Question: I have a weird problem. I've created a usercontrol with a label and a canvas.
The canvas references a resource.
But the canvas is only shown on the last control in my stackpanel.
This is my window
'''
<Window
xmlns="http://schemas.microsoft.com/winfx/2006/xaml/presentation"
xmlns:x="http://schemas.microsoft.com/winfx/2006/xaml"
xmlns:local="clr-namespace:UserControlSolution" xmlns:d="http://schemas.microsoft.com/expression/blend/2008" xmlns:mc="http://schemas.openxmlformats.org/markup-compatibility/2006" mc:Ignorable="d" x:Class="UserControlSolution.MainWindow"
Title="MainWindow" Height="836" Width="270.5" Background="#FF2B2B2B" BorderBrush="{DynamicResource Border}" Loaded="Window_Loaded" >
<Window.Resources>
<LinearGradientBrush x:Key="Border" EndPoint="0.5,1" MappingMode="RelativeToBoundingBox" StartPoint="0.5,0">
<GradientStop Color="#FF6C6C6C" Offset="0.009"/>
<GradientStop Color="#FFA1A1A1" Offset="1"/>
</LinearGradientBrush>
<SolidColorBrush x:Key="Orange" Color="#FFF5610E"/>
<SolidColorBrush x:Key="Red" Color="#FFE51400"/>
<SolidColorBrush x:Key="Blue" Color="#FF1BA1E2"/>
<SolidColorBrush x:Key="Yellow" Color="#FFFFC40D"/>
</Window.Resources>
<StackPanel Margin="0,10,0,0">
<local:UserControlButton x:Name="Robby" Height="50" VerticalAlignment="Top" Margin="2,0,0,5"/>
<local:UserControlButton x:Name="Erwin" Height="50" VerticalAlignment="Top" Margin="2,0,0,5" />
<local:UserControlButton x:Name="Laurens" Height="50" VerticalAlignment="Top" Margin="2,0,0,5"/>
<local:UserControlButton x:Name="Kevin" Height="50" VerticalAlignment="Top" Margin="2,0,0,5"/>
<local:UserControlButton x:Name="Liesbeth" Height="50" VerticalAlignment="Top" Margin="2,0,0,5" Background="{DynamicResource Orange}"/>
<local:UserControlButton x:Name="Jack" Height="50" VerticalAlignment="Top" Margin="2,0,0,5"/>
<local:UserControlButton x:Name="Filip" Height="50" VerticalAlignment="Top" Margin="2,0,0,5"/>
<local:UserControlButton x:Name="Stefaan" Height="50" VerticalAlignment="Top" Margin="2,0,0,5" Background="{DynamicResource Red}"/>
<local:UserControlButton x:Name="Sami" Height="50" VerticalAlignment="Top" Margin="2,0,0,5" Background="{DynamicResource Blue}"/>
<local:UserControlButton x:Name="Jurgen" Height="50" VerticalAlignment="Top" Margin="2,0,0,5"/>
</StackPanel>
'''
This is my usercontrol, in the contentcontrol at the bottom I reference my canvas.
'''
<UserControl
xmlns="http://schemas.microsoft.com/winfx/2006/xaml/presentation"
xmlns:x="http://schemas.microsoft.com/winfx/2006/xaml"
xmlns:d="http://schemas.microsoft.com/expression/blend/2008"
xmlns:mc="http://schemas.openxmlformats.org/markup-compatibility/2006"
xmlns:i="http://schemas.microsoft.com/expression/2010/interactivity" xmlns:ei="http://schemas.microsoft.com/expression/2010/interactions"
mc:Ignorable="d"
x:Class="UserControlSolution.UserControlButton"
x:Name="UserControl"
Height="50" Background="#FF2F2F2F">
<i:Interaction.Triggers>
<i:EventTrigger EventName="MouseEnter">
<ei:GoToStateAction TargetObject="{Binding ElementName=UserControl}" StateName="Expand"/>
</i:EventTrigger>
<i:EventTrigger EventName="MouseLeave">
<ei:GoToStateAction TargetObject="{Binding ElementName=UserControl}" StateName="Collapse"/>
</i:EventTrigger>
</i:Interaction.Triggers>
<Grid x:Name="LayoutRoot" Height="50" RenderTransformOrigin="0.5,0.5">
<VisualStateManager.VisualStateGroups>
<VisualStateGroup x:Name="VisualStateGroup">
<VisualState x:Name="Expand">
<Storyboard>
<DoubleAnimationUsingKeyFrames Storyboard.TargetProperty="(FrameworkElement.Height)" Storyboard.TargetName="LayoutRoot">
<EasingDoubleKeyFrame KeyTime="0" Value="80"/>
</DoubleAnimationUsingKeyFrames>
<DoubleAnimationUsingKeyFrames Storyboard.TargetProperty="(FrameworkElement.Height)" Storyboard.TargetName="UserControl">
<EasingDoubleKeyFrame KeyTime="0" Value="79"/>
</DoubleAnimationUsingKeyFrames>
</Storyboard>
</VisualState>
<VisualState x:Name="Collapse"/>
</VisualStateGroup>
</VisualStateManager.VisualStateGroups>
<Rectangle x:Name="rectangle" RenderTransformOrigin="0.5,0.5" Width="230" Height="50"/>
<TextBlock x:Name="NameLabel" FontSize="16" Foreground="#FFE5E5E5" Height="34" Width="149" Text="Onthaal Telefoon" VerticalAlignment="Top" HorizontalAlignment="Left" Margin="10,10,0,0" FontFamily="Segoe UI Semibold"/>
<Viewbox HorizontalAlignment="Right" VerticalAlignment="Top" Height="50" Width="58.789">
<ContentControl Content="{DynamicResource appbar_close}" Width="91.96" Height="79.911" />
</Viewbox>
</Grid>
</UserControl>
'''
And this is my App file where I define my resources
'''
<Application x:Class="UserControlSolution.App"
xmlns="http://schemas.microsoft.com/winfx/2006/xaml/presentation"
xmlns:x="http://schemas.microsoft.com/winfx/2006/xaml"
StartupUri="MainWindow.xaml">
<Application.Resources>
<Canvas x:Key="appbar_close" x:Name="appbar_close" Width="76" Height="76" Clip="F1 M 0,0L 76,0L 76,76L 0,76L 0,0">
<Path Width="31.6666" Height="31.6667" Canvas.Left="22.1666" Canvas.Top="22.1667" Stretch="Fill" Fill="#FFEE1111" Data="F1 M 26.9166,22.1667L 37.9999,33.25L 49.0832,22.1668L 53.8332,26.9168L 42.7499,38L 53.8332,49.0834L 49.0833,53.8334L 37.9999,42.75L 26.9166,53.8334L 22.1666,49.0833L 33.25,38L 22.1667,26.9167L 26.9166,22.1667 Z " Stroke="#FF2F2F2F"/>
</Canvas>
<Canvas x:Key="appbar_check" x:Name="appbar_check" Width="76" Height="76" Clip="F1 M 0,0L 76,0L 76,76L 0,76L 0,0">
<Path Width="37.9998" Height="31.6665" Canvas.Left="19.0001" Canvas.Top="22.1668" Stretch="Fill" Fill="#FF00A300" Data="F1 M 23.7501,33.25L 34.8334,44.3333L 52.2499,22.1668L 56.9999,26.9168L 34.8334,53.8333L 19.0001,38L 23.7501,33.25 Z " Stroke="#FF2F2F2F"/>
</Canvas>
<Canvas x:Key="appbar_arrow_right" x:Name="appbar_arrow_right" Width="76" Height="76" Clip="F1 M 0,0L 76,0L 76,76L 0,76L 0,0">
<Path Width="39.25" Height="28" Canvas.Left="19.0002" Canvas.Top="24" Stretch="Fill" Fill="#FF2B5797" Data="F1 M 19.0002,34L 19.0002,42L 43.7502,42L 33.7502,52L 44.2502,52L 58.2502,38L 44.2502,24L 33.7502,24L 43.7502,34L 19.0002,34 Z " Stroke="#FF2F2F2F"/>
</Canvas>
<SolidColorBrush x:Key="UserControlBackground" Color="#FF2F2F2F"/>
</Application.Resources>
'''

As you can see in the screenshot, only the last control shows the canvas..
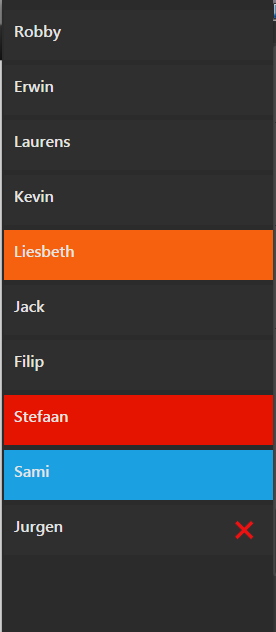
Answer: Since you have only one 'Canvas' and each 'Visual' can have only one parent in visual tree therefore each time you place your resource it's put in that place of visual tree and removed from the previous place. You can either put 'Canvas' directly into 'ViewBox' in 'UserControl' and make 'Path' a resource or you can try setting <URL> attribute to 'false' on your 'Canvas' which should result in new instance of resource being created each time you refer to it:
'''
<Application.Resources>
<Canvas x:Key="appbar_close" x:Shared="False" ...>
<!-- -->
</Canvas>
</Application.Resources>
'''